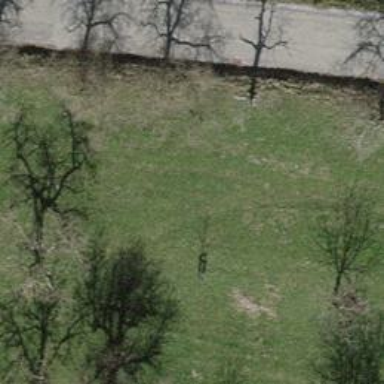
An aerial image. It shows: Single tag "natural: tree."